Question: I am executing the code to calculate the time taken by a Matrix multiplication Code.
I have created four threads and called the Calculate method like this:
'''
std::thread t1( Calculate );
std::thread t2( Calculate );
std::thread t3( Calculate );
std::thread t4( Calculate );
t1.join();
t2.join();
t3.join();
t4.join();
'''
'''
void calculate()
{
clock_t starttime = clock();
// some Code
clock_t endtime = clock();
cout << "Time Taken:"<<diffclock(endtime, starttime)<<"sec."<<endl;
}
'''
'''
double diffclock(clock_t clock1,clock_t clock2)
{
double diffticks=clock1-clock2;
double diffms=(diffticks)/CLOCKS_PER_SEC;
return diffms;
}
'''
After the execution the time taken by whole execution is displayed incorrectly. The time taken by the operation is around 22 seconds but the code is giving nearly 32 seconds as time taken. I have checked it from stopwatch and the output by this code is Incorrect.

As per the documentation of <URL>
'''
In order to measure the time spent in a program, clock() should be called
at the start of the program and its return value subtracted from the value
returned by subsequent calls. The value returned by clock() is defined for
compatibility across systems that have clocks with different resolutions.
To determine the time in seconds, the value returned by clock() should be
divided by the value of the macro CLOCKS_PER_SEC. CLOCKS_PER_SEC is defined
to be one million in <time.h>.
'''
However the time returned by this time calculating code contradicts with the time provided by the IDE. I am using code::blocks here.
Am I missing some thing?
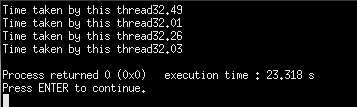
Answer: Since you're on C++11, you can use <URL>:
'''
std::chrono::time_point<std::chrono :: system_clock> start, end;
start = std::chrono::system_clock::now();
// calculations here...
end = std::chrono::system_clock::now();
std::chrono::duration<double> elapsed = end-start;
std::cout << "Elapsed time: " << elapsed.count() << "s
";
'''
Note that you should also use an <URL> when accessing cout. Your code looks fine, but cout is probably getting mixed up.